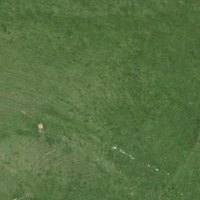
EUNIS habitat code: 23
Species observed at this site:
Cardamine pratensis